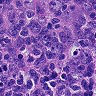
Metastatic tissue present: no